Field crop: maize
Growth stage: 2
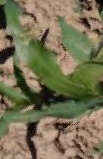
Species: maize